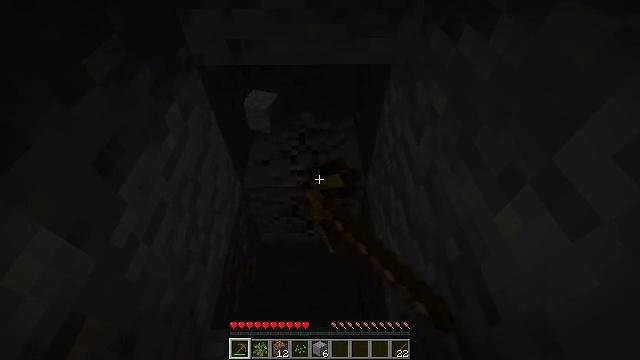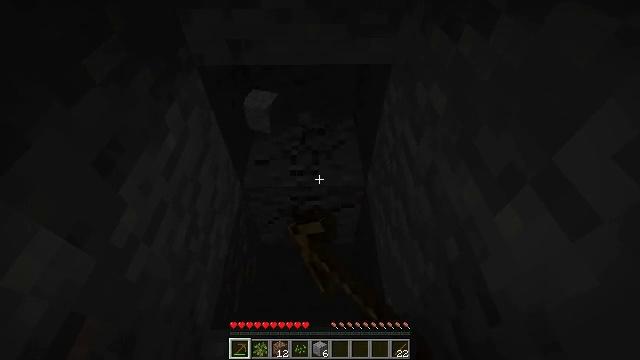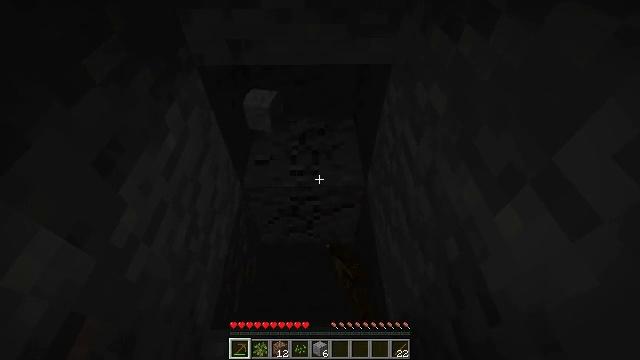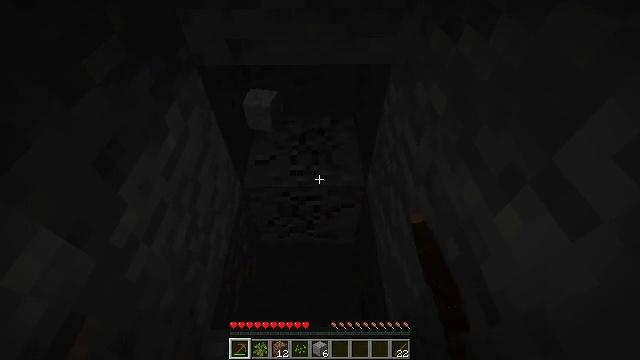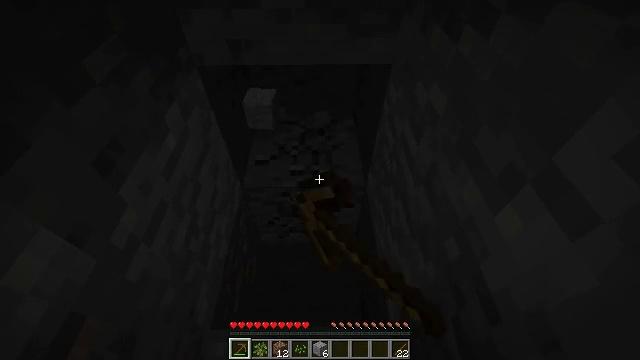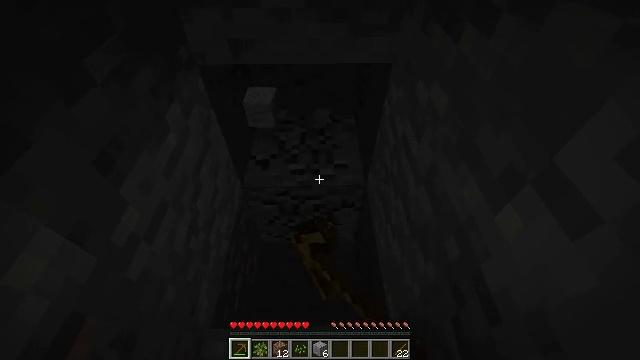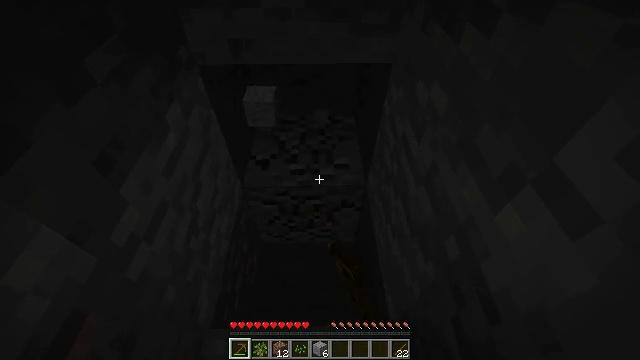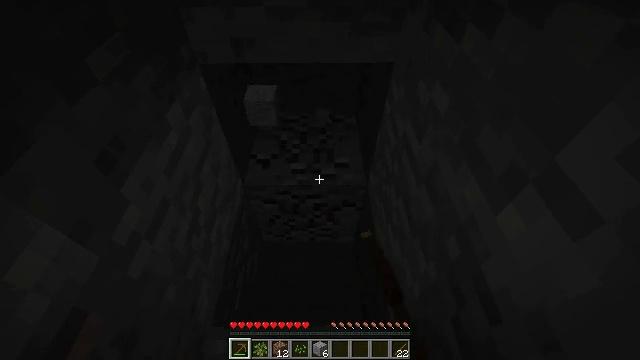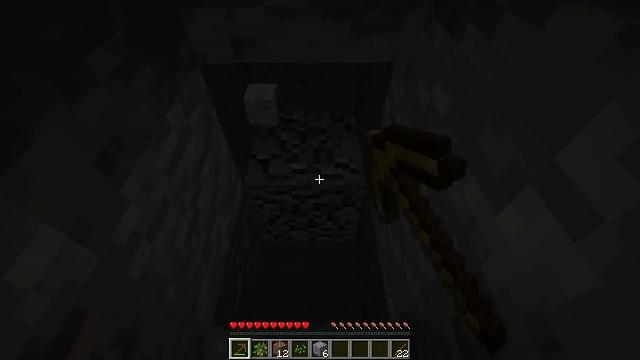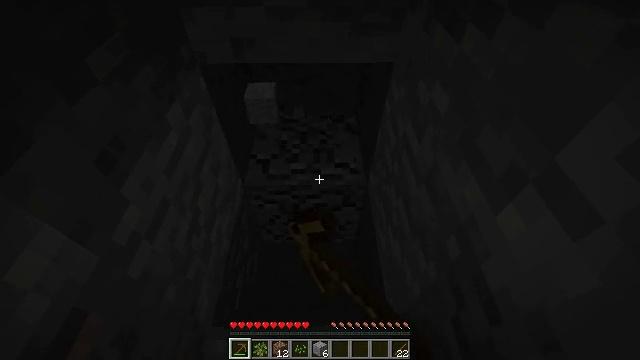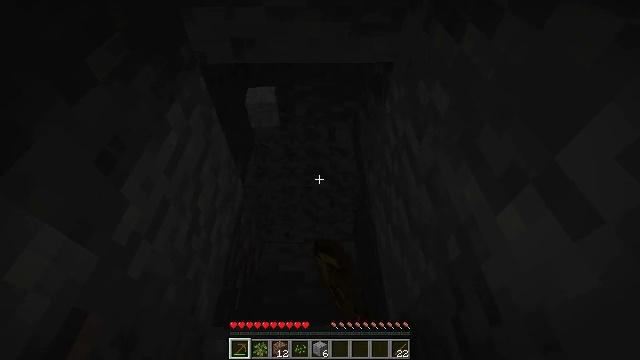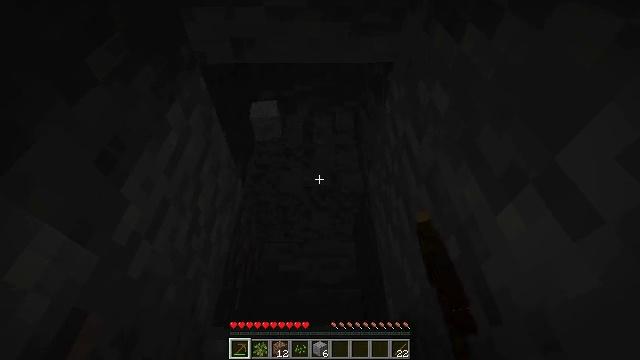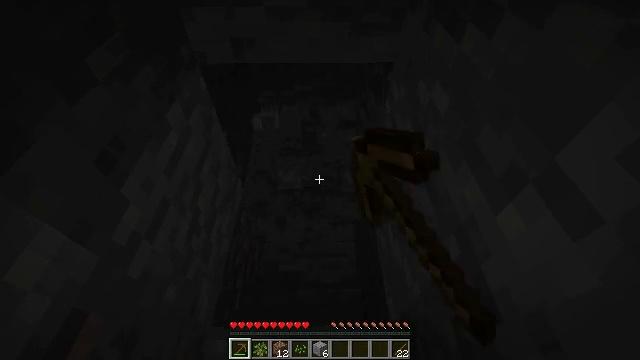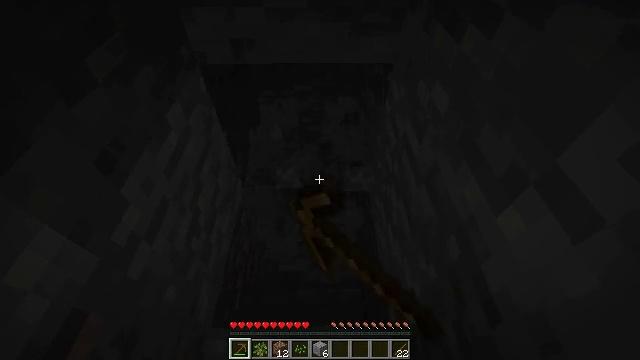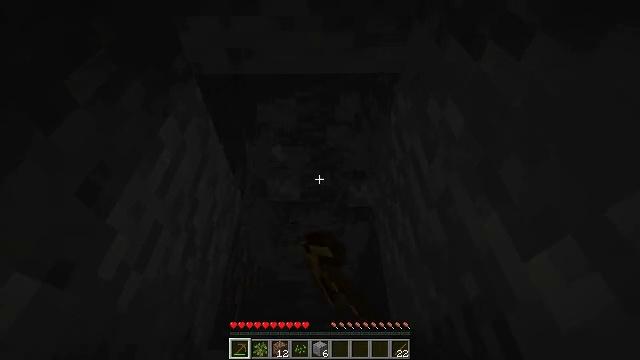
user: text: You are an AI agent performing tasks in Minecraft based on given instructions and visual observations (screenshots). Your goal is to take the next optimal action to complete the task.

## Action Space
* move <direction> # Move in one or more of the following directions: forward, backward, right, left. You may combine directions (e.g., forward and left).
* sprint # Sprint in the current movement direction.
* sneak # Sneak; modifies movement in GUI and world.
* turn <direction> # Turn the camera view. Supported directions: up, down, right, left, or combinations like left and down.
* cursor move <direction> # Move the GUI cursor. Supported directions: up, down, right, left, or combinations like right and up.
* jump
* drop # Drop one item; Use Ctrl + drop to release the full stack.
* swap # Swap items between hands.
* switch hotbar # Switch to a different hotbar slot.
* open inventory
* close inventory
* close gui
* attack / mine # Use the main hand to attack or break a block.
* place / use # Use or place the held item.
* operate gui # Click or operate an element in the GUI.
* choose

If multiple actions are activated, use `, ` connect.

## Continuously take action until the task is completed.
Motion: motion action
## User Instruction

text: Break the andesite to collect it.
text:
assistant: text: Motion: attack / mine
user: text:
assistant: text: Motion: attack / mine
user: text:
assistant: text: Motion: attack / mine
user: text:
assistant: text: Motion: attack / mine
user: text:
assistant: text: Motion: attack / mine
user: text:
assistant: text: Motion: attack / mine
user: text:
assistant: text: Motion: attack / mine
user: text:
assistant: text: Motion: attack / mine
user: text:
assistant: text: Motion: attack / mine
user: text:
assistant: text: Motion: attack / mine
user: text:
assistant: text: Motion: attack / mine
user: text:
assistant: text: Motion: attack / mine
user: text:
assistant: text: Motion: move forward, attack / mine
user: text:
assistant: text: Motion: move forward, attack / mine
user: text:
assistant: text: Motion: attack / mine